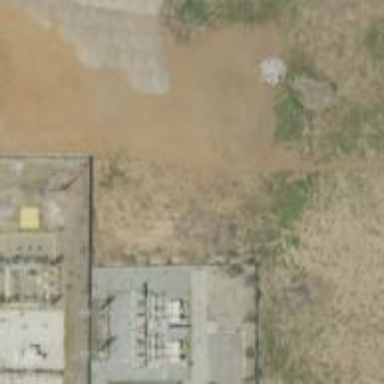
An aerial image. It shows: Outdoor substation at the transmission level.